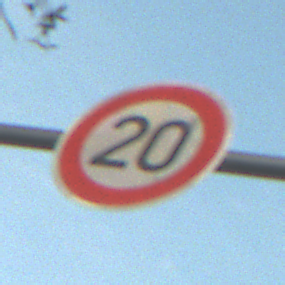
Verkehrszeichen: Geschwindigkeit20
Umgebung: Outdoor, RoadRail
Tageszeit: SunriseSunset
Wetter: PartlyCloudy
Licht: Natural
Jahreszeit: NotSpecified
Kontrast: LowContrast